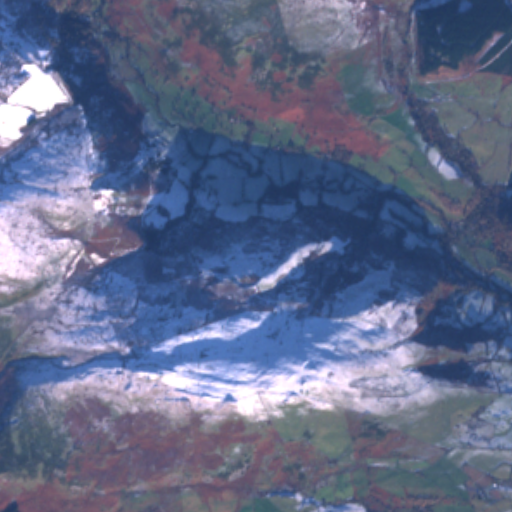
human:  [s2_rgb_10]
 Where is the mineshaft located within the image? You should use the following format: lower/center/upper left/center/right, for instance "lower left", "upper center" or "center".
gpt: The mineshaft is located in the center left of the image.
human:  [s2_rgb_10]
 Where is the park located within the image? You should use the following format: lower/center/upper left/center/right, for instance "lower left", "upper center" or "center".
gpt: The park is located in the upper center of the image.
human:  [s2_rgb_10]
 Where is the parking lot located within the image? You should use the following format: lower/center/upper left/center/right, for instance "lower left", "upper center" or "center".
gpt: The parking lot is located in the upper left of the image.
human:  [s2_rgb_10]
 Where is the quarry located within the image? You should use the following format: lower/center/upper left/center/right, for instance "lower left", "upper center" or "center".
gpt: The quarry is located in the upper left of the image.
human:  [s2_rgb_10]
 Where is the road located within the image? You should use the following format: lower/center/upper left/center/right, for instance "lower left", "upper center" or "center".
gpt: There is no road in the image.